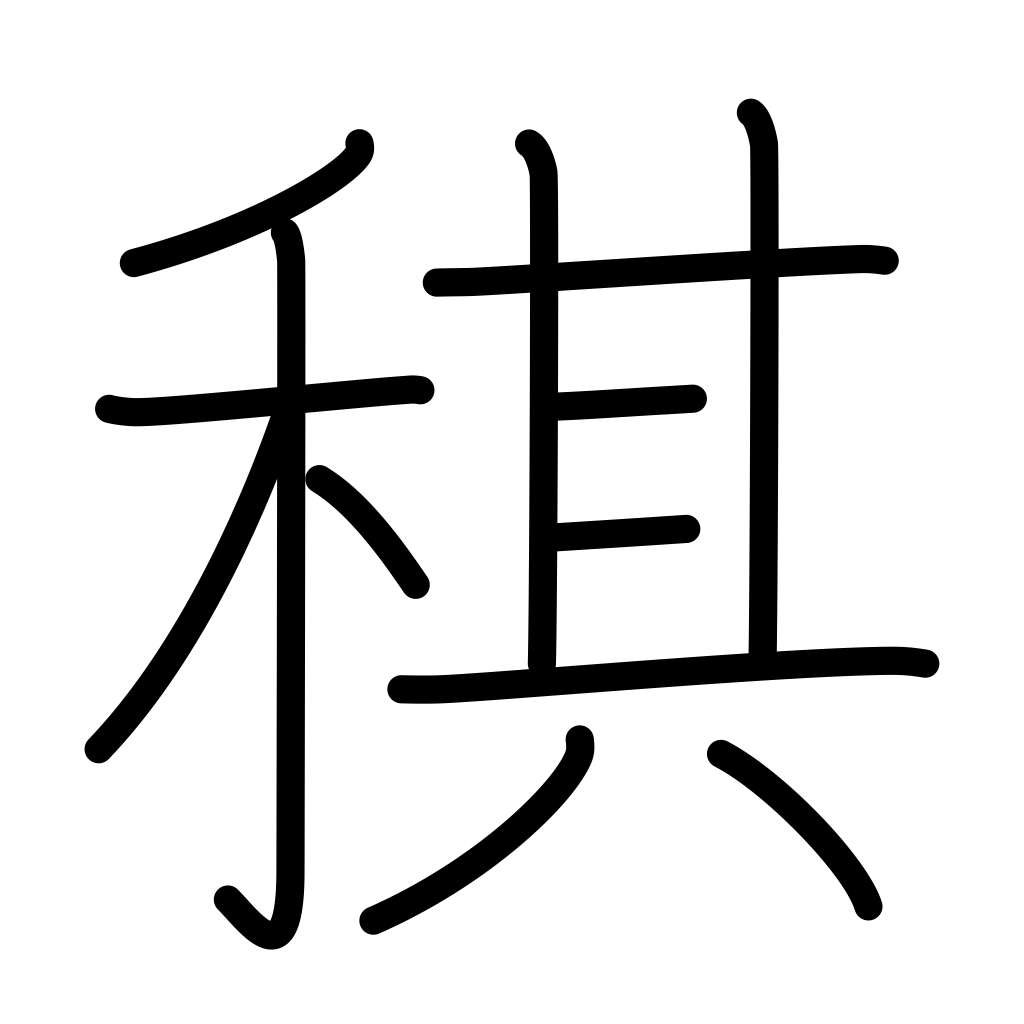
Meaning: straw, one year